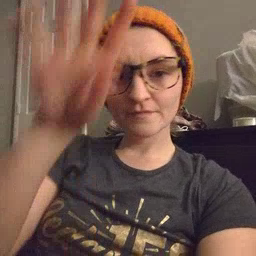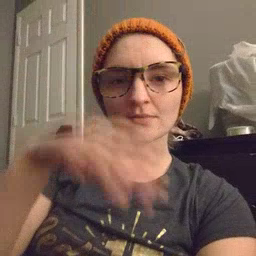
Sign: fireman